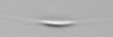
Label: Cylindrotheca_morphotype1